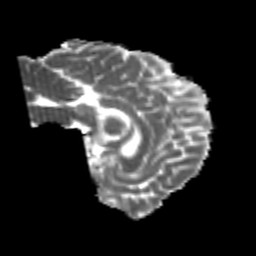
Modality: MD
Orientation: sagittal
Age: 23
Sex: male
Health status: healthy
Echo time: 0.074 s